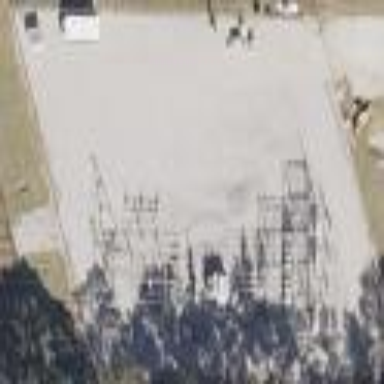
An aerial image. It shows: Distribution power substation secured by fence.